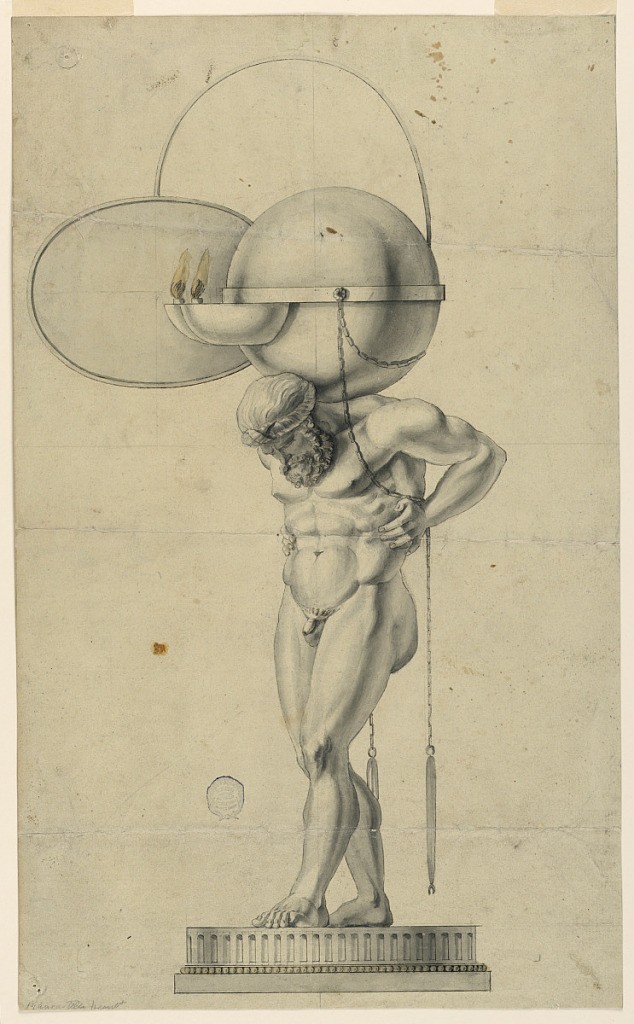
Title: Design for an Oil Lamp
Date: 1800–1850
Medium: Graphite, pen and ink, brush and watercolor on paper
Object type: Drawing
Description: A circular base with fluting. Atlas, a bearded nude male, carries the globe, the equator of which is surrounded by a band. To this band are fastened two bowls with flames. Suspended are chains from which hand screwdrivers.